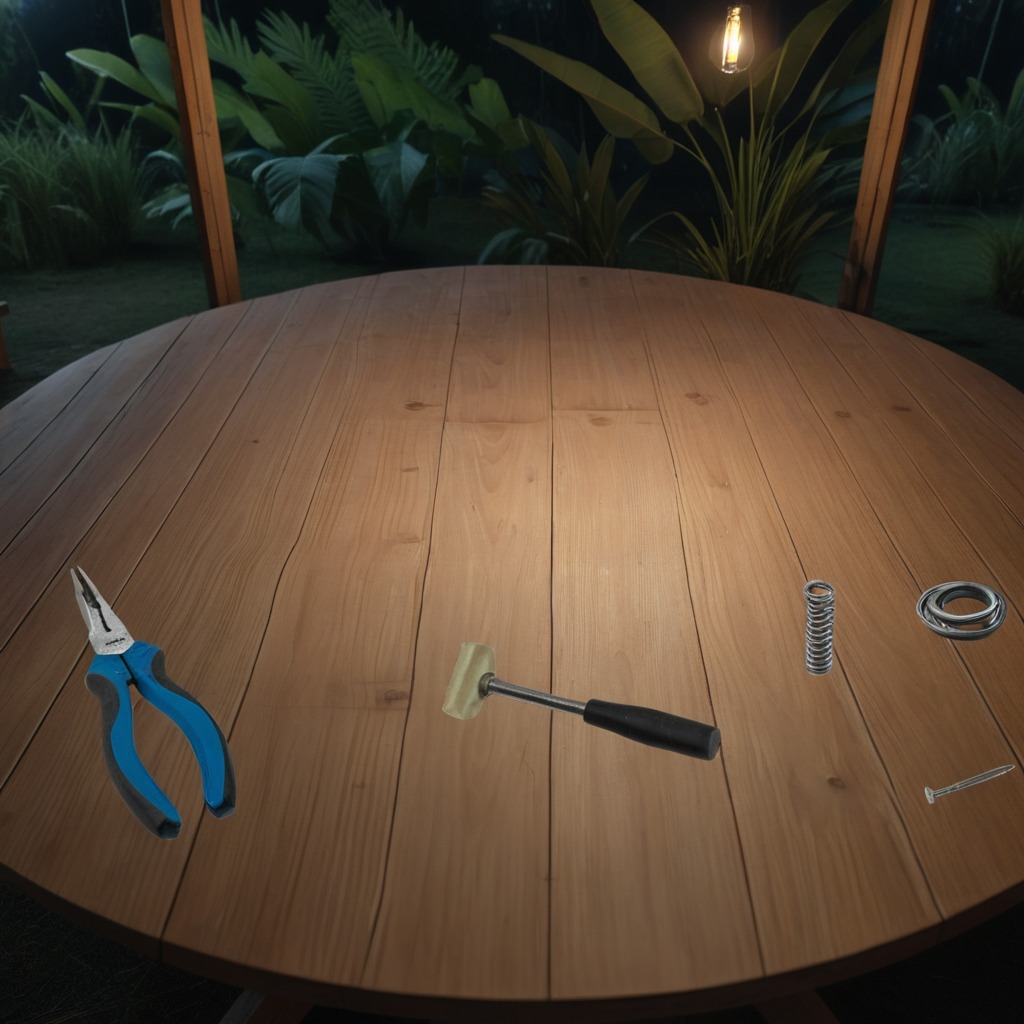
A ball bearing, a hammer, an iron nail, pliers, and a coiled metal spring are lying on the wooden table.